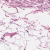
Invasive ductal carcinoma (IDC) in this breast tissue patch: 0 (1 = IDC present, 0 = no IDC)